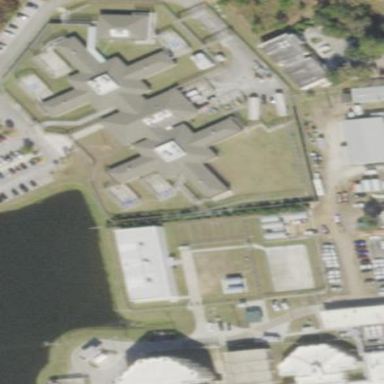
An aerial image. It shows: Prison building.